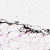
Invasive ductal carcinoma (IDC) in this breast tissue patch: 0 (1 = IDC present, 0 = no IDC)